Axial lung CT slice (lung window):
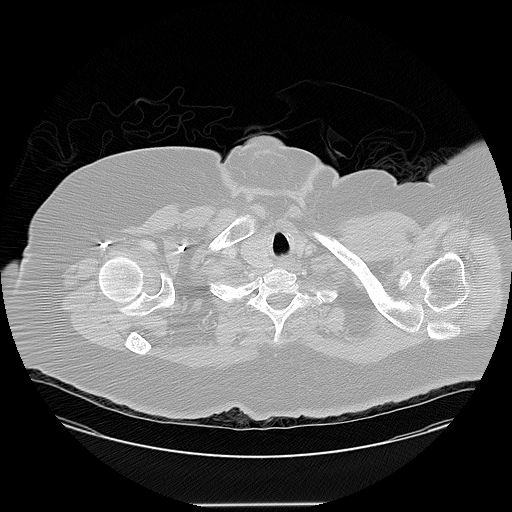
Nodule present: no